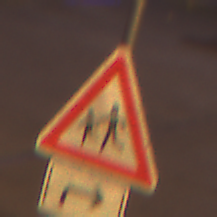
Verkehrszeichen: KinderRechts
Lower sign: RichtungsangabeDurchPfeile5
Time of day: Night
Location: Outdoor (Urban)
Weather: PartlyCloudy
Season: NotSpecified
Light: Artificial